Question: I'm trying to install kivy to make an application for android and ios.
I have installed the portable app as per the website but wanted to have it included in my python Idle.
So I searched and found Kivy-1.8.0.win32-py3.4.exe installs it ontop of your python instalation (C:\python34)
When i try and import i can import kivy but it wont let me install App or recognise UIX.

I have looked around and I think that my issue is with pygame, every time i try to install it i get missing files and that is with pip and a pygame-1.9.2a0.win32-py3.2.msi that i found but still nothing!
Also read it might be cython and i installed that too downloading Cython-0.21.1 andtrying to run the instaltion on that.
Is there a way to get this done without a headache?
Do i need kivy to make an app for android and ios or can i use tkinter? (thats works on my pc lol)
please any advice would be great, I have searched but all the information out there is very disjointed and im hoping to find a one stop answer in one of you guys.
thanks
Raif
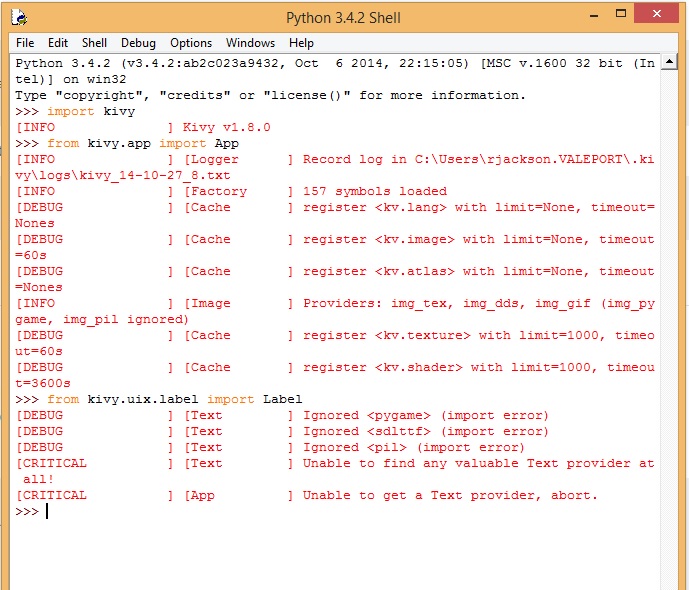
Answer: > Do i need kivy to make an app for android and ios or can i use tkinter? (thats works on my pc lol)
You need kivy (or maybe some other python tools, but I don't think any are remotely as good). The android build tools only work on linux or osx, though you can use a virtual machine for it.
If you installed from the popular unofficial windows binaries site, make sure the version matches your python version, and you probably need to get pygame from the same place. I don't know much about this though.